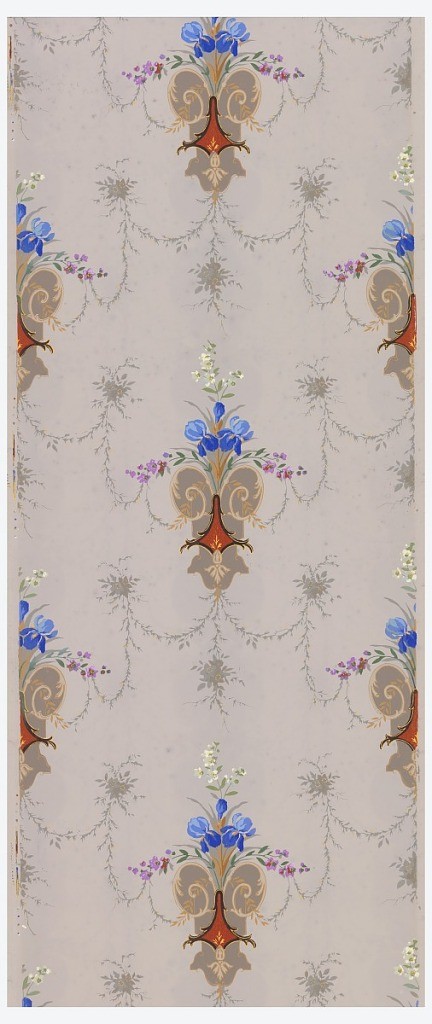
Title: Sidewall
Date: ca. 1870
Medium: Block-printed paper
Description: Iris and white floral spray erupt from a stylized foliage shape with red shield shape.